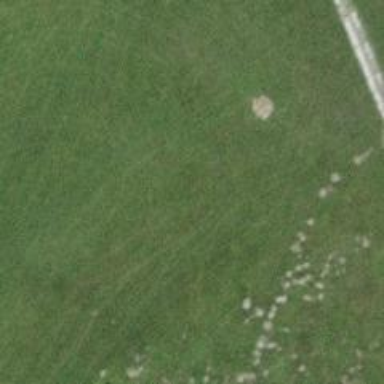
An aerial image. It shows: Taxiway at the airport covered in grass.